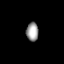
Tissue: prostate
Cell type: Endothelial cells
Senescence score: 0.7365
Nuclear area (px): 220
Mean DAPI intensity: 157.955